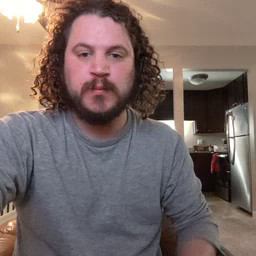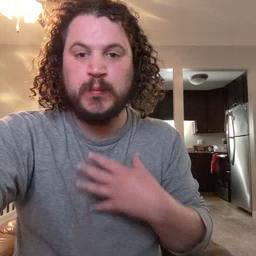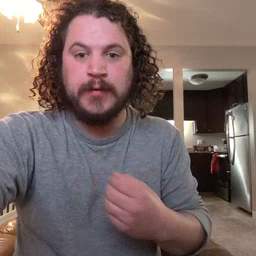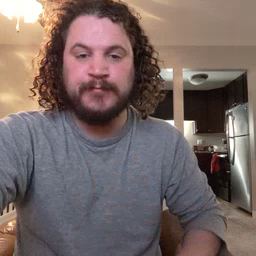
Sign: white